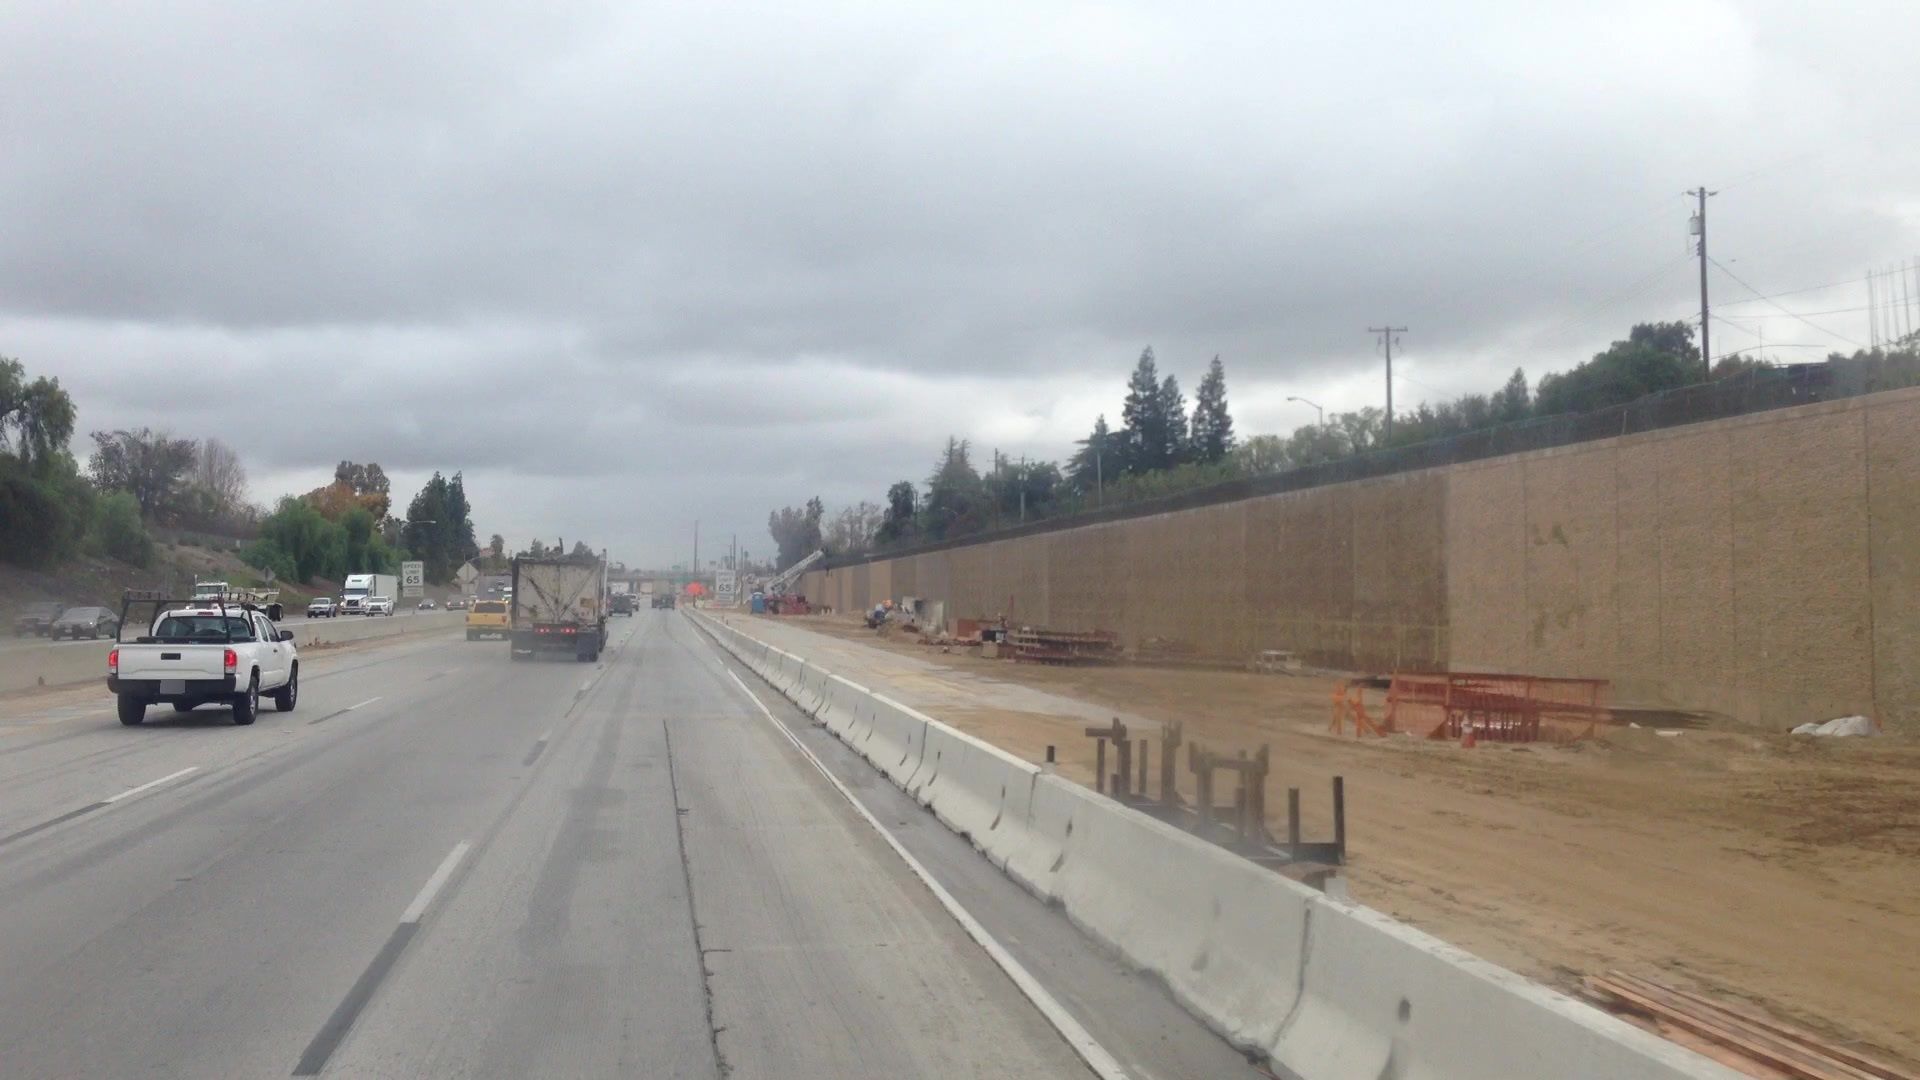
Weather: cloudy
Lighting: day
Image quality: good
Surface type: driving surface
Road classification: motorway_link, motorway
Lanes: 3, 2, 4
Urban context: urban centre
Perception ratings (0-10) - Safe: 0.41, Lively: 0.71, Beautiful: 1.27, Boring: 7.67, Depressing: 9.4, Wealthy: 0.82